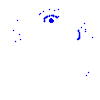
Particle: electron